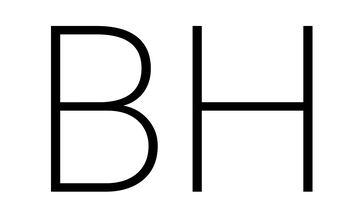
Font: Roboto_ExtraLight